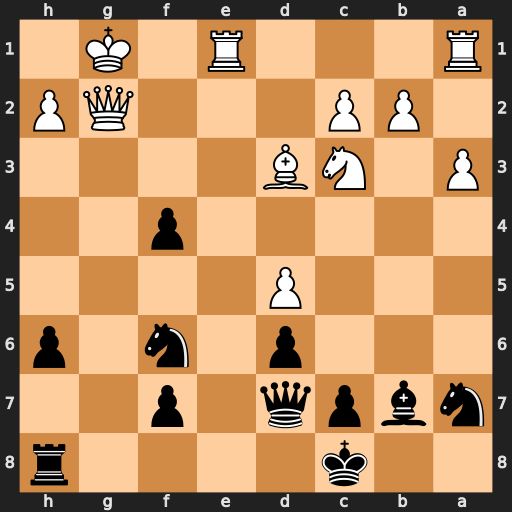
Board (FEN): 2k4r/nbpq1p2/3p1n1p/3P4/5p2/P1NB4/1PP3QP/R3R1K1
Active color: b
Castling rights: -
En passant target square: -
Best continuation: Rg8 Qxg8+ Nxg8